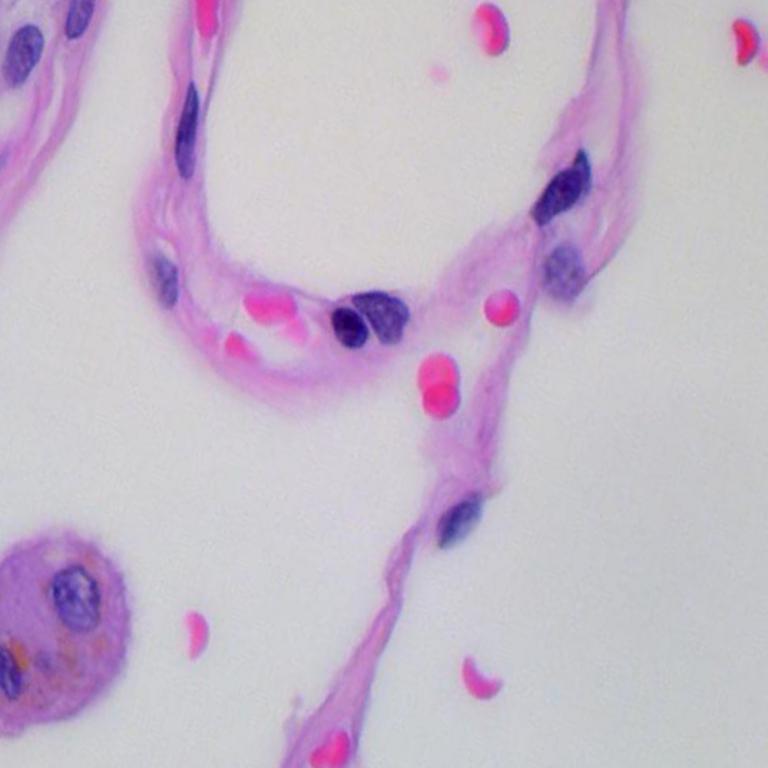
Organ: lung
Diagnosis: benign